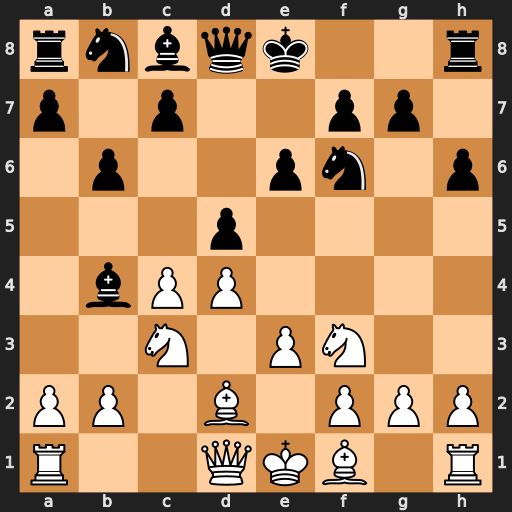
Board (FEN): rnbqk2r/p1p2pp1/1p2pn1p/3p4/1bPP4/2N1PN2/PP1B1PPP/R2QKB1R
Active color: w
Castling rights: KQkq
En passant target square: -
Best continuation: Qa4+ Bd7 Qxb4